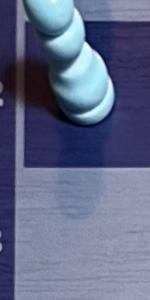
Label: Empty